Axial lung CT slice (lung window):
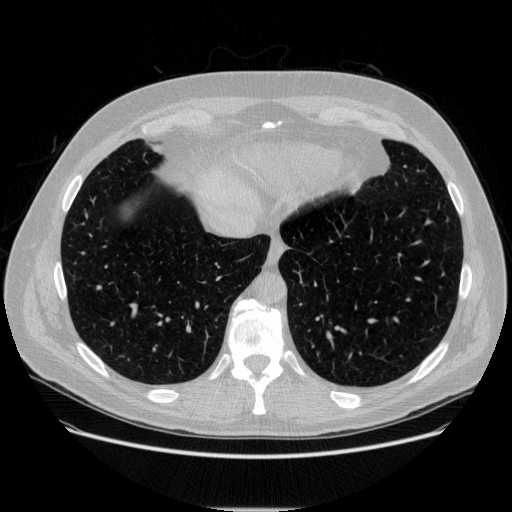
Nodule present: no